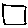
Label: square